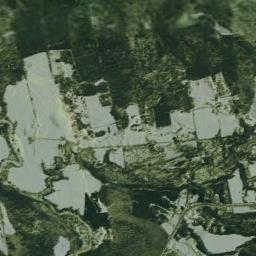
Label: wetland